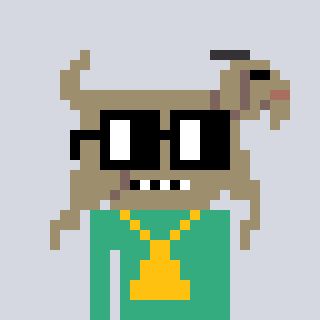
a pixel art character with square black glasses, a goat-shaped head and a teal-colored body on a cool background